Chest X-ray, PA view. Patient: 53 years old, sex F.
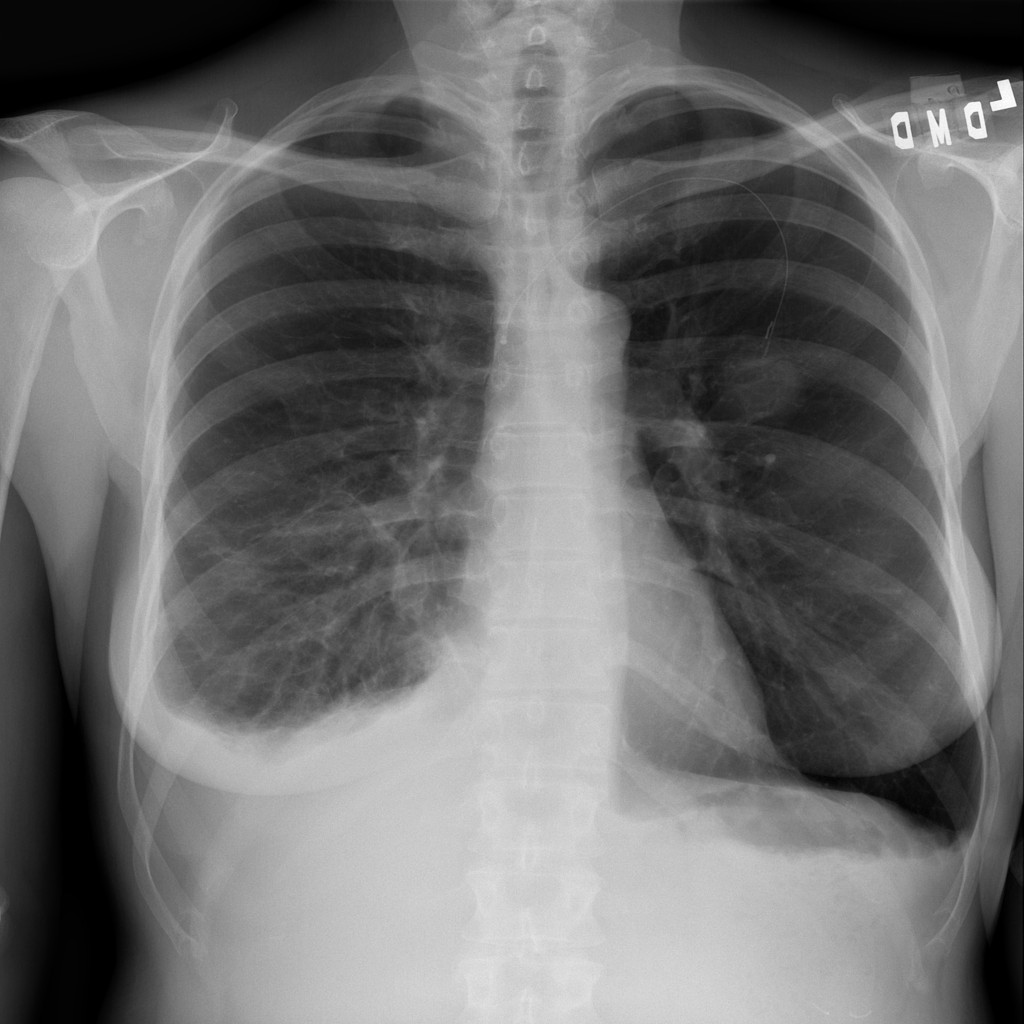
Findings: Atelectasis, Effusion